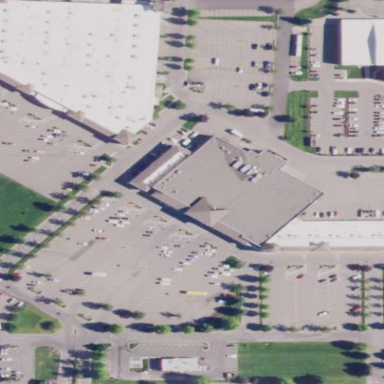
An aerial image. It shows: Retail area.